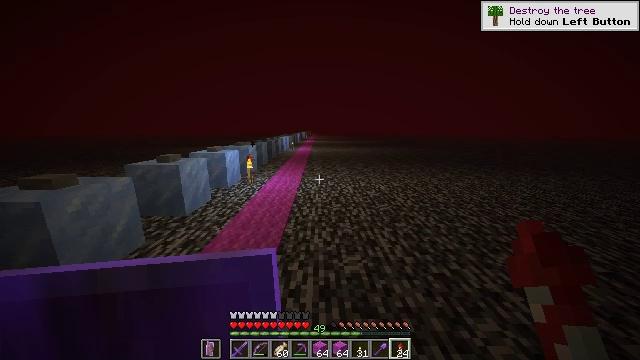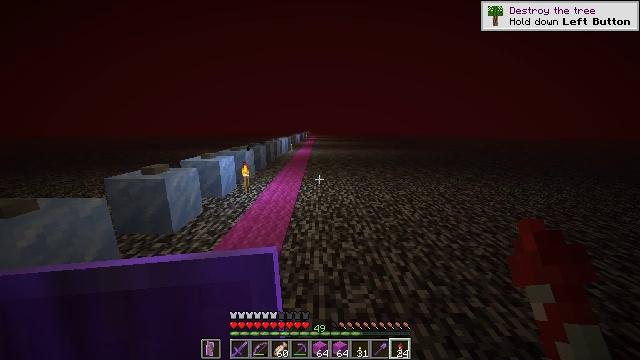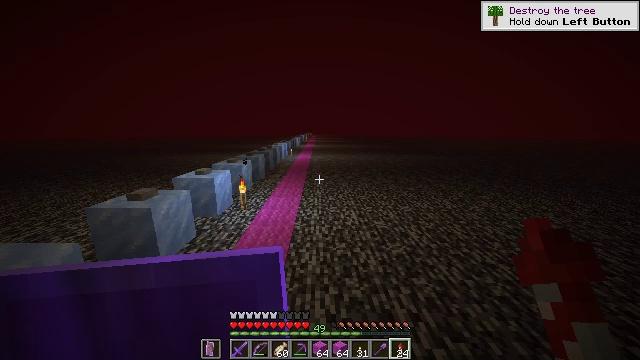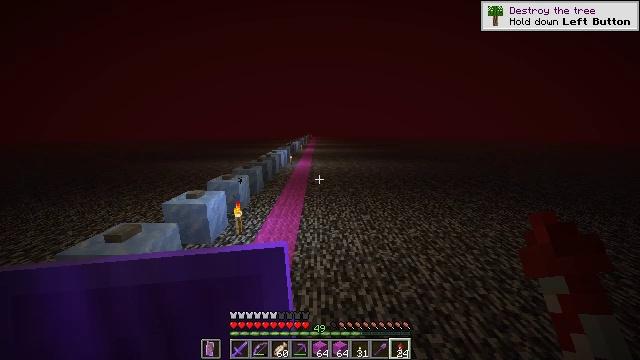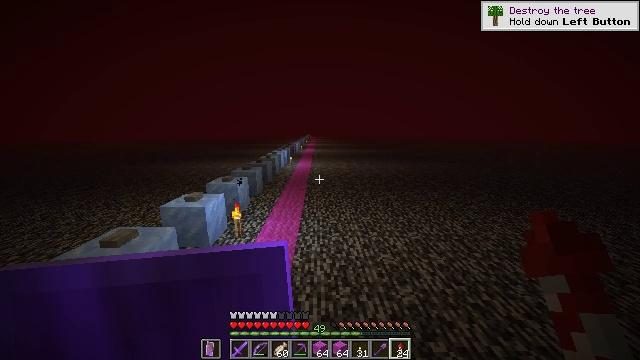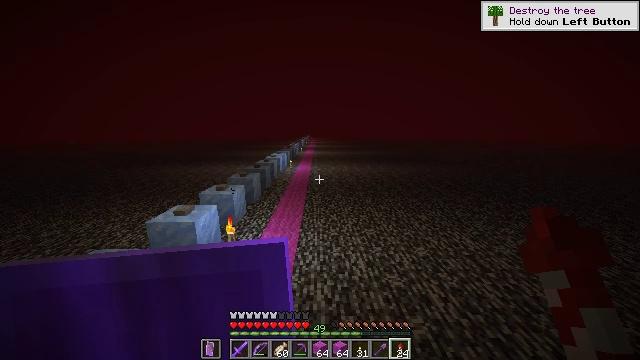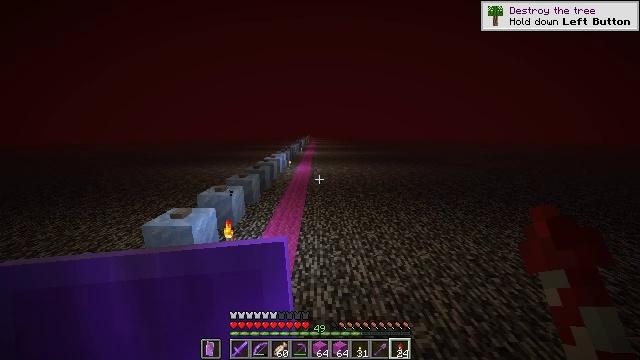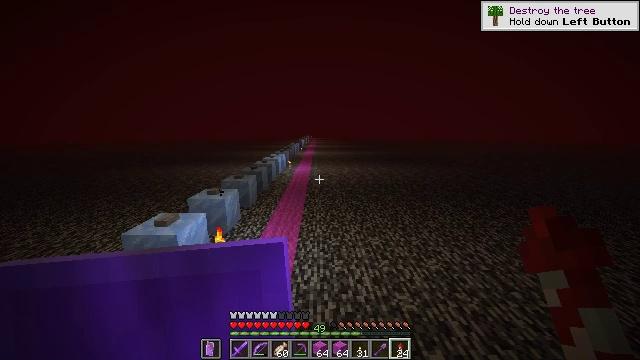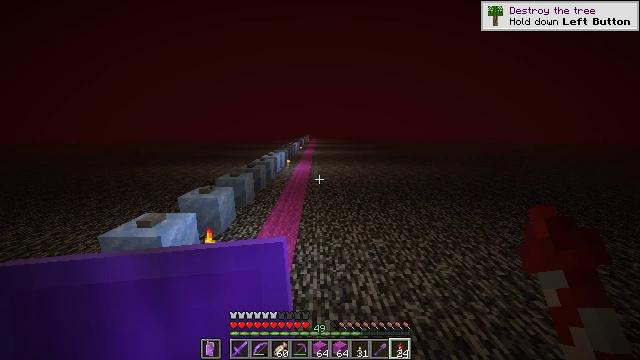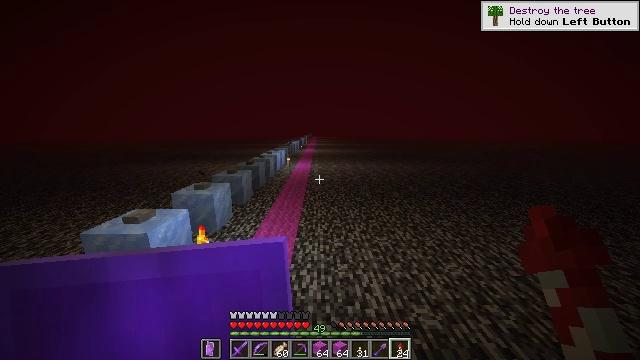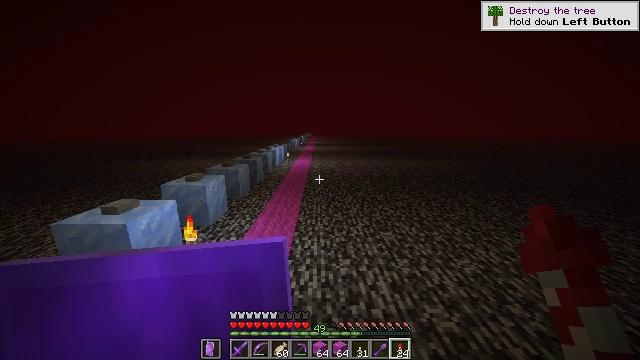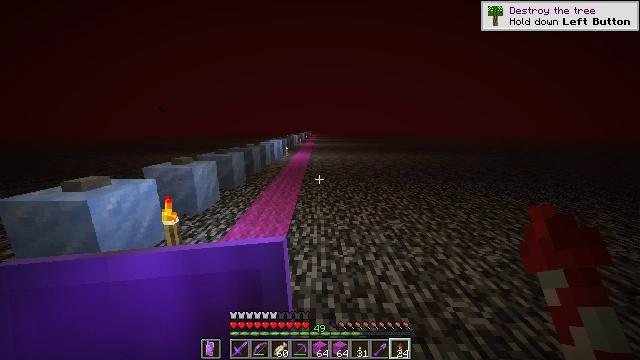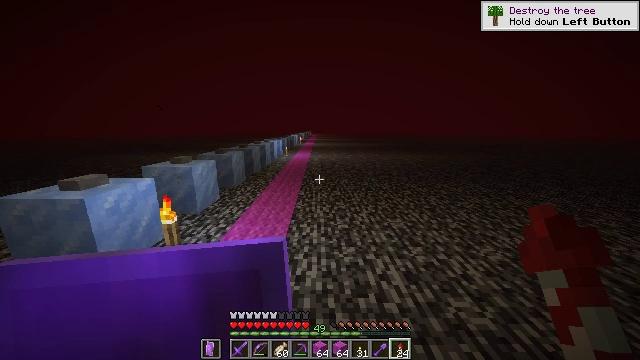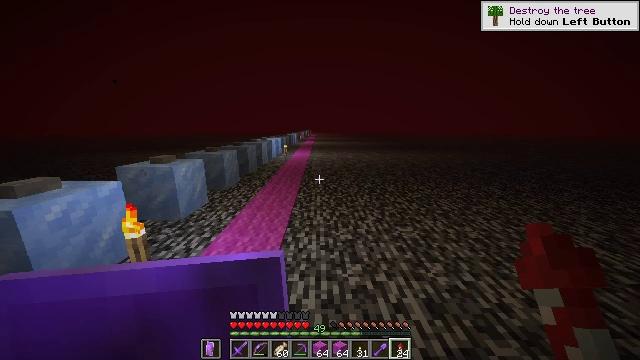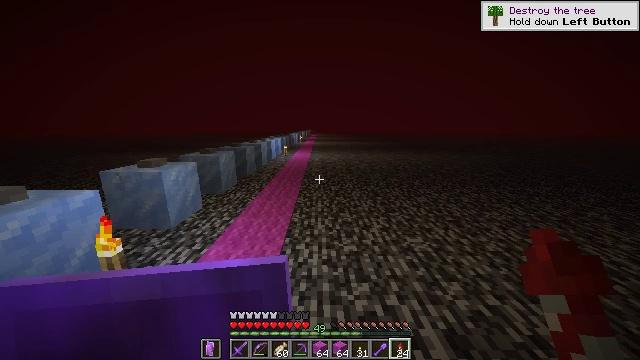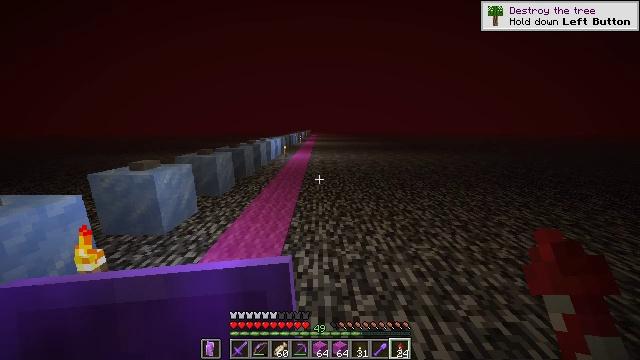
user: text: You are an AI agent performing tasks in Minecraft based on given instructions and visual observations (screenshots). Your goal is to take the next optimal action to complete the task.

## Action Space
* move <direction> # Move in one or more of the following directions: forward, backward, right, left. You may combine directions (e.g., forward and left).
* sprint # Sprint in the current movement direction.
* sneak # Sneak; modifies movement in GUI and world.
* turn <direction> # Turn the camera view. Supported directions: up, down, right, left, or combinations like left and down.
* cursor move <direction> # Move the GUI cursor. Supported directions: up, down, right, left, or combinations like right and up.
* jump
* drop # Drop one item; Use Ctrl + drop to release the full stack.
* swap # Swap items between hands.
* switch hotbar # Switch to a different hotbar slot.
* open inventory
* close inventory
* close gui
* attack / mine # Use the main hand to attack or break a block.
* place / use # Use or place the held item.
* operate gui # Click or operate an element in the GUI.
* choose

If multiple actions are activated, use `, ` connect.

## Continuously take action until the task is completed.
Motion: motion action
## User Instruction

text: Craft a magenta carpet with magenta-colored wool.
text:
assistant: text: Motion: move forward, sprint, jump
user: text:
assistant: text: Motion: move forward, sprint, jump
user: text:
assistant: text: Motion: move forward, sprint, jump
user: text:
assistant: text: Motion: move forward, sprint, jump
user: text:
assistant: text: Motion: move forward, sprint, jump
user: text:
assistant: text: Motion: move forward, sprint, jump
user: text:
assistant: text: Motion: move forward, sprint, jump
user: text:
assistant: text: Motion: move forward, sprint, jump
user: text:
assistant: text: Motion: move forward, sprint, jump
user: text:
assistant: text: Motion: move forward, sprint, jump
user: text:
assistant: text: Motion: move forward, sprint
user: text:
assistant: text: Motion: move forward, sprint
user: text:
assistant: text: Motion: move forward, sprint
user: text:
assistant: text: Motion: move forward, sprint
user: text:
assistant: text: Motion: move forward, sprint
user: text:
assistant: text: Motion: move forward, sprint, jump
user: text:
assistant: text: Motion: move forward, sprint, jump
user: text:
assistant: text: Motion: move forward, sprint, jump
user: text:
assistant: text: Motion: move forward, sprint, jump
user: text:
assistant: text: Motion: move forward, sprint, jump
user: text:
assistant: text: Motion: move forward, sprint, jump
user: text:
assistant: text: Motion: move forward, sprint, jump
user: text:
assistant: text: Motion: move forward, sprint, jump
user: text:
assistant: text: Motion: move forward, sprint
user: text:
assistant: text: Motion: move forward, sprint
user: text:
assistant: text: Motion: move forward, sprint
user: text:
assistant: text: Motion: move forward, sprint
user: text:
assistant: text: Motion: move forward, sprint
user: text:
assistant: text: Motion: move forward, sprint
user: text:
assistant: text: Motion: move forward, sprint, jump